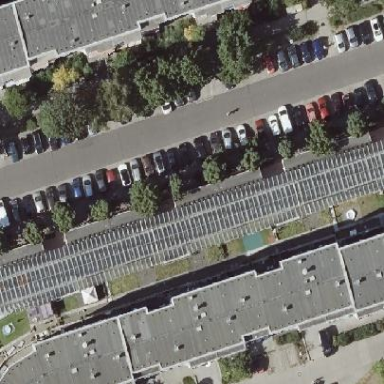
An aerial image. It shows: View of roof of building.